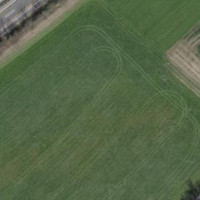
EUNIS habitat code: 57
Species observed at this site:
Caltha palustris